Interaction volume radius: 10 \u00c5
Interaction volume height: 10 \u00c5
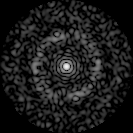
Disorder parameter: 0.7974